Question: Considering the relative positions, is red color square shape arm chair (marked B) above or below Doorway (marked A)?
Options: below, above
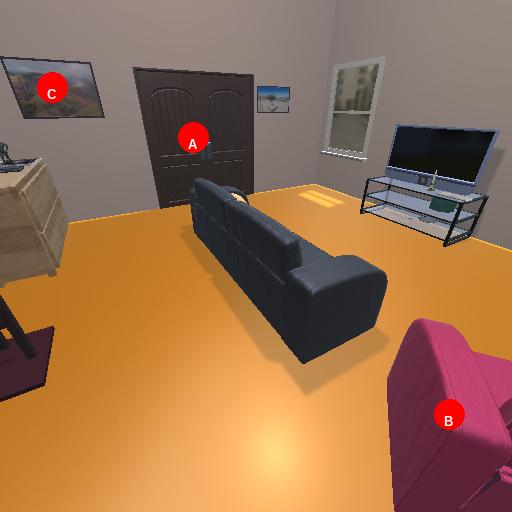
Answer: below